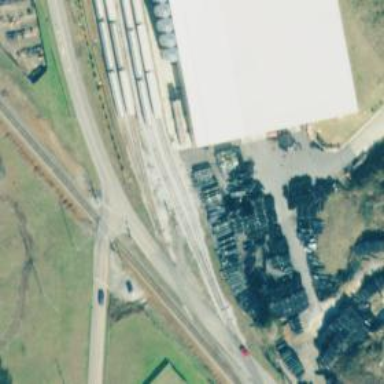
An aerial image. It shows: Railway spur service.